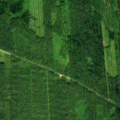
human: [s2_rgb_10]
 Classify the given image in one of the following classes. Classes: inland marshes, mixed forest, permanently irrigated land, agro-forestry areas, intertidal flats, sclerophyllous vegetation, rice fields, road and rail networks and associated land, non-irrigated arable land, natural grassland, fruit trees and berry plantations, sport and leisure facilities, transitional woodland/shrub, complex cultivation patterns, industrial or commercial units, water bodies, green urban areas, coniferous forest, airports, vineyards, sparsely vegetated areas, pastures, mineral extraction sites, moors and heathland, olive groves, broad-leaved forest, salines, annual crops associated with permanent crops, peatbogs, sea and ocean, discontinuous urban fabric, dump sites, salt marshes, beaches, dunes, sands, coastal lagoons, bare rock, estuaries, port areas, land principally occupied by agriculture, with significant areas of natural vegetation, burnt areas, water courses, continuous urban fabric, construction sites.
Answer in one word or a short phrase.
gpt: broad-leaved forest, coniferous forest, mixed forest